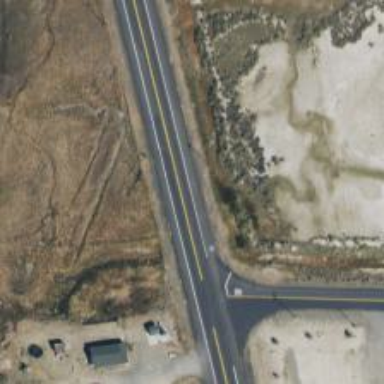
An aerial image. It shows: Asphalt road classified as trunk highway.